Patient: sex M, age 60
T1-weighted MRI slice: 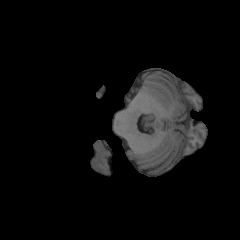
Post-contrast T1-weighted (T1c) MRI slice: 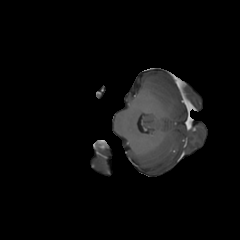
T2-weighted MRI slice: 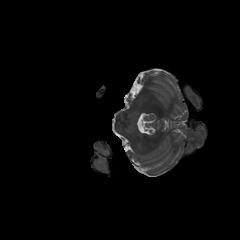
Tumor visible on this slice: no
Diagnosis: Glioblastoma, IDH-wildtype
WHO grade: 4